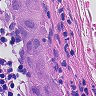
Metastatic tissue present: yes